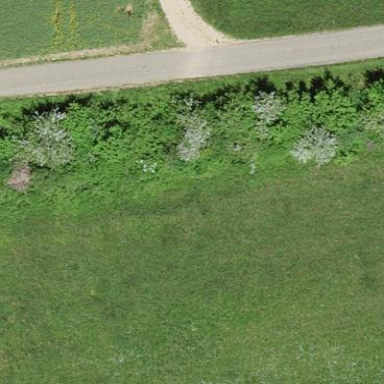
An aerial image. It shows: Hedge barrier.